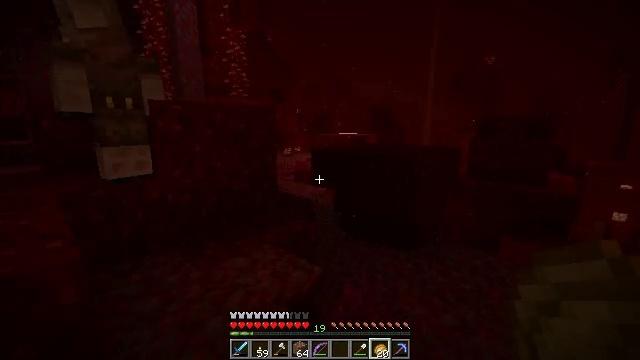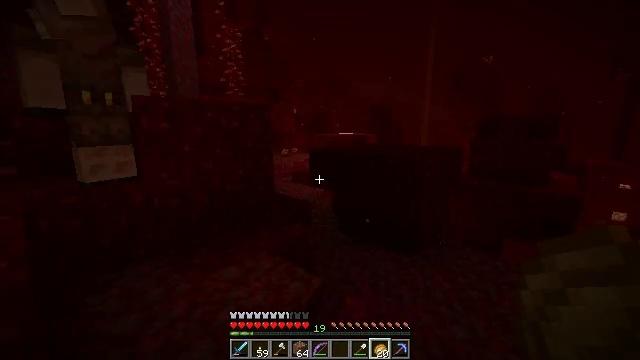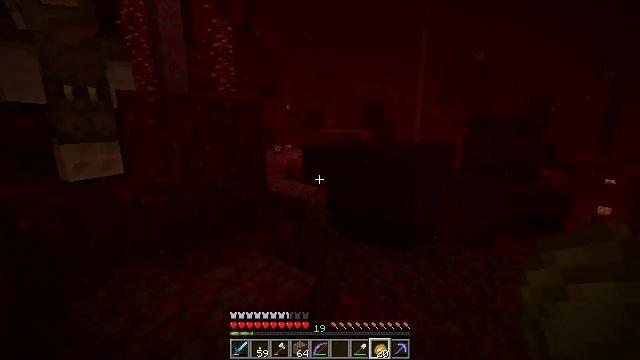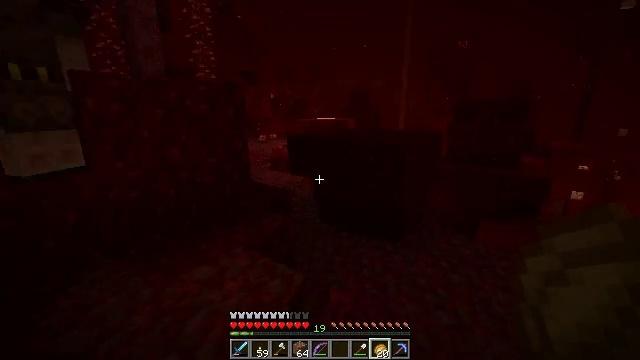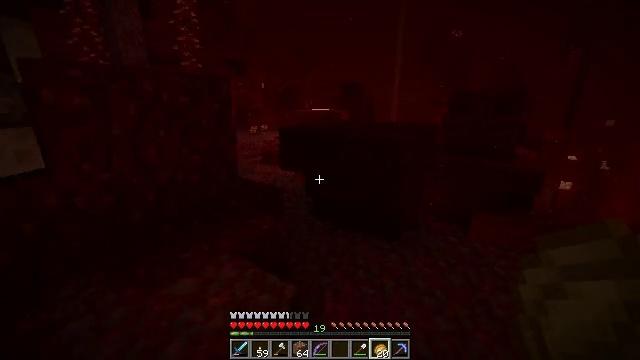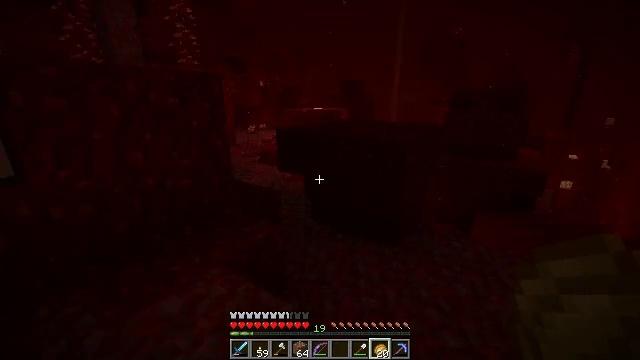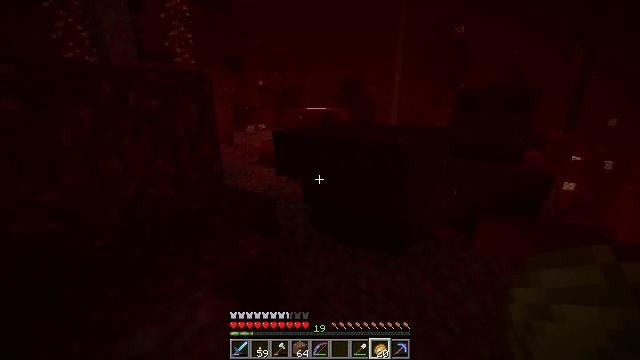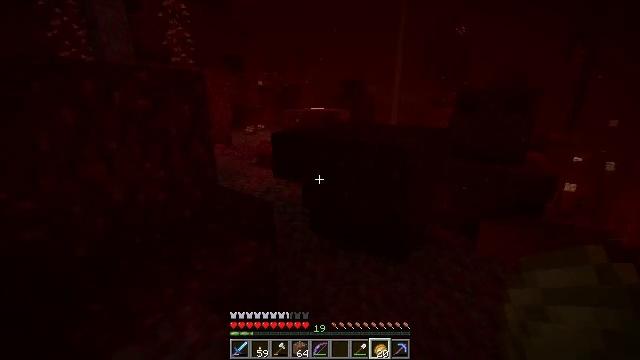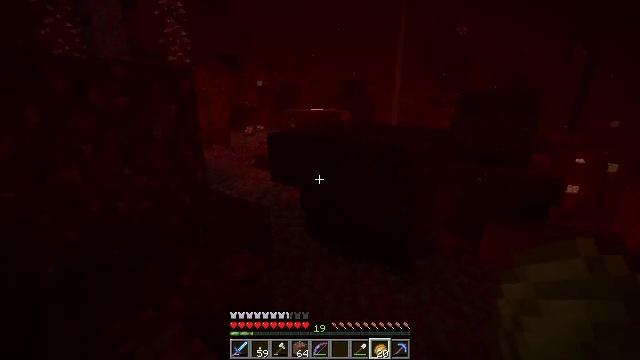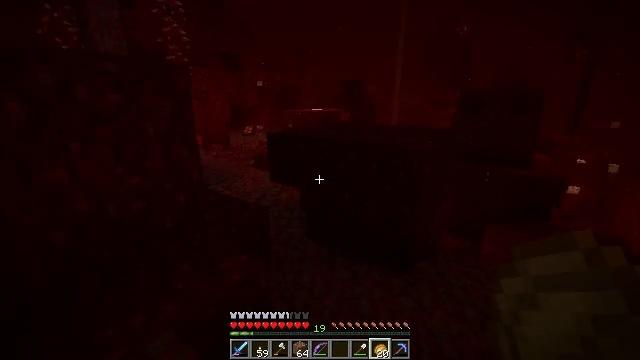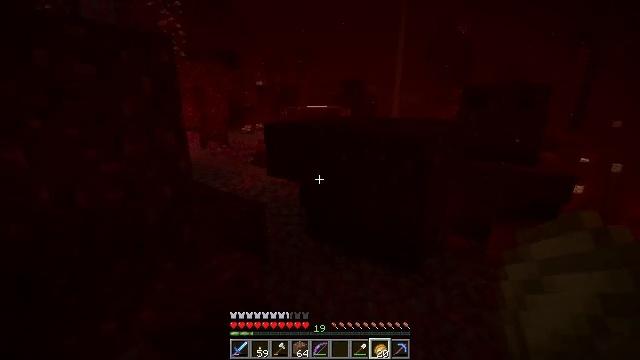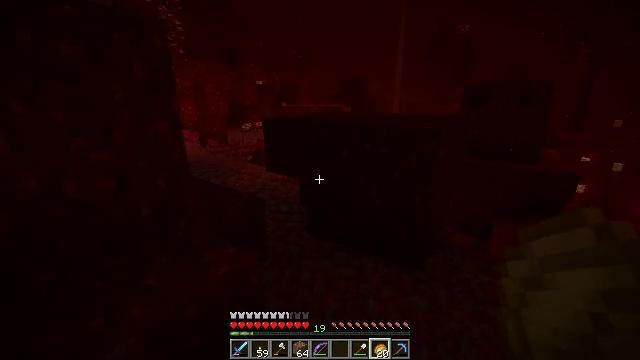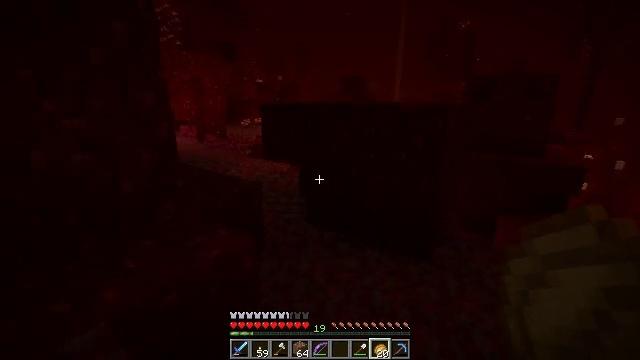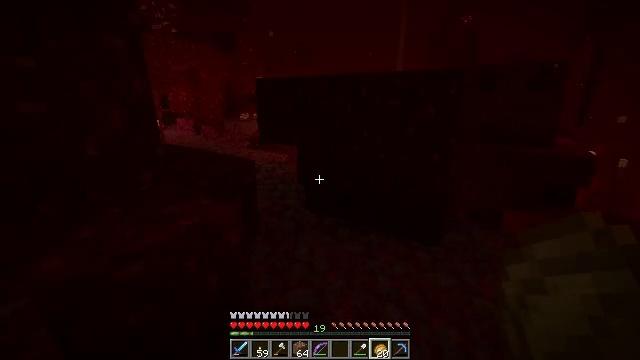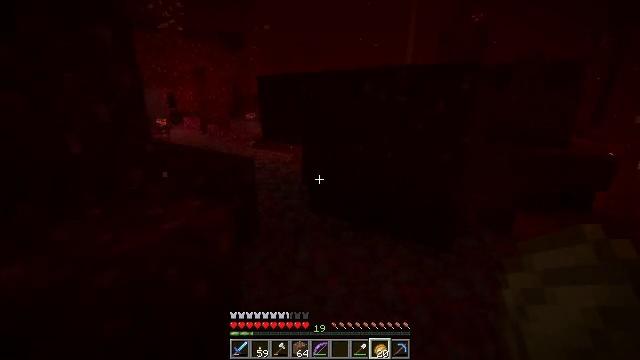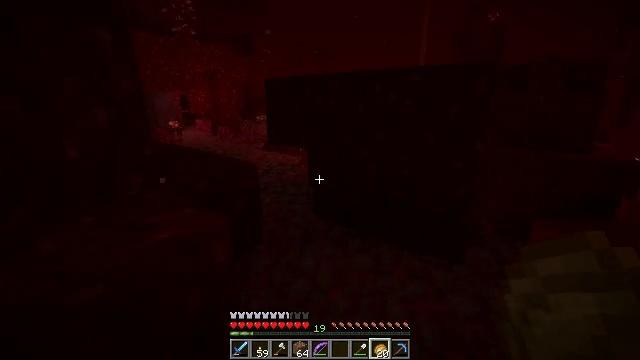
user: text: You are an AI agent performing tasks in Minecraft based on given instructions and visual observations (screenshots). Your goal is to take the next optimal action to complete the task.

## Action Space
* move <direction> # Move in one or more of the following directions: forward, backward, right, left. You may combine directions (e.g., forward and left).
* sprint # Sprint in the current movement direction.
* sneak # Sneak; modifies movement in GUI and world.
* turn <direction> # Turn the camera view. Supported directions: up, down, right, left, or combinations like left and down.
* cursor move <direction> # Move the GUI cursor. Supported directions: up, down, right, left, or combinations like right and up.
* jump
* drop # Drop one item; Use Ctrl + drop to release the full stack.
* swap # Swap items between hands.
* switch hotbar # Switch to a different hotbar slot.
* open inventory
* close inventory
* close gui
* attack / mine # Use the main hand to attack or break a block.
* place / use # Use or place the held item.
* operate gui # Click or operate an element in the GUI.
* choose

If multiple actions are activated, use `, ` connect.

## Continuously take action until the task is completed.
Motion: motion action
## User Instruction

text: Gather crimson roots by holding left button.
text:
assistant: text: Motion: move forward
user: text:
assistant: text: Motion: move forward, turn right
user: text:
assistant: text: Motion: move forward, turn right and down
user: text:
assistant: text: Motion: move forward, turn right and down
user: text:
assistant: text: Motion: move forward
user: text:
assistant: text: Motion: move forward
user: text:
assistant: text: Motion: move forward
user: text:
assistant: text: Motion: move forward
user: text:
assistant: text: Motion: move forward
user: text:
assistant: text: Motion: move forward
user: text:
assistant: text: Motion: move forward
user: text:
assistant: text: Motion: move forward
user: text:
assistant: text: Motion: move forward
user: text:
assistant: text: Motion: move forward and move right, turn left
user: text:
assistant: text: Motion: move forward and move right, turn left
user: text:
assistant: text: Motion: move forward and move right, turn left
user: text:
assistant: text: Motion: move forward and move right, turn left
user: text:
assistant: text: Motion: move forward and move right, turn left and up
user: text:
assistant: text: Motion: move forward and move right, turn left and up
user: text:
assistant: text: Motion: move forward and move right, turn left
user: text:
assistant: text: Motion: move forward and move right, turn left
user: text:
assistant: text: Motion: move forward, turn left
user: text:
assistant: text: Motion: move forward, turn left
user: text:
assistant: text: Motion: move forward, turn left
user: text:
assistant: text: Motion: move forward, turn left
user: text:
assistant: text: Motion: move forward, turn left
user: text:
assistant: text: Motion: move forward, turn left
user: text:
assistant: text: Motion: move forward, turn left
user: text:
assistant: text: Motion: move forward, turn left
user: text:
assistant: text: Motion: move forward, turn left